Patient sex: M
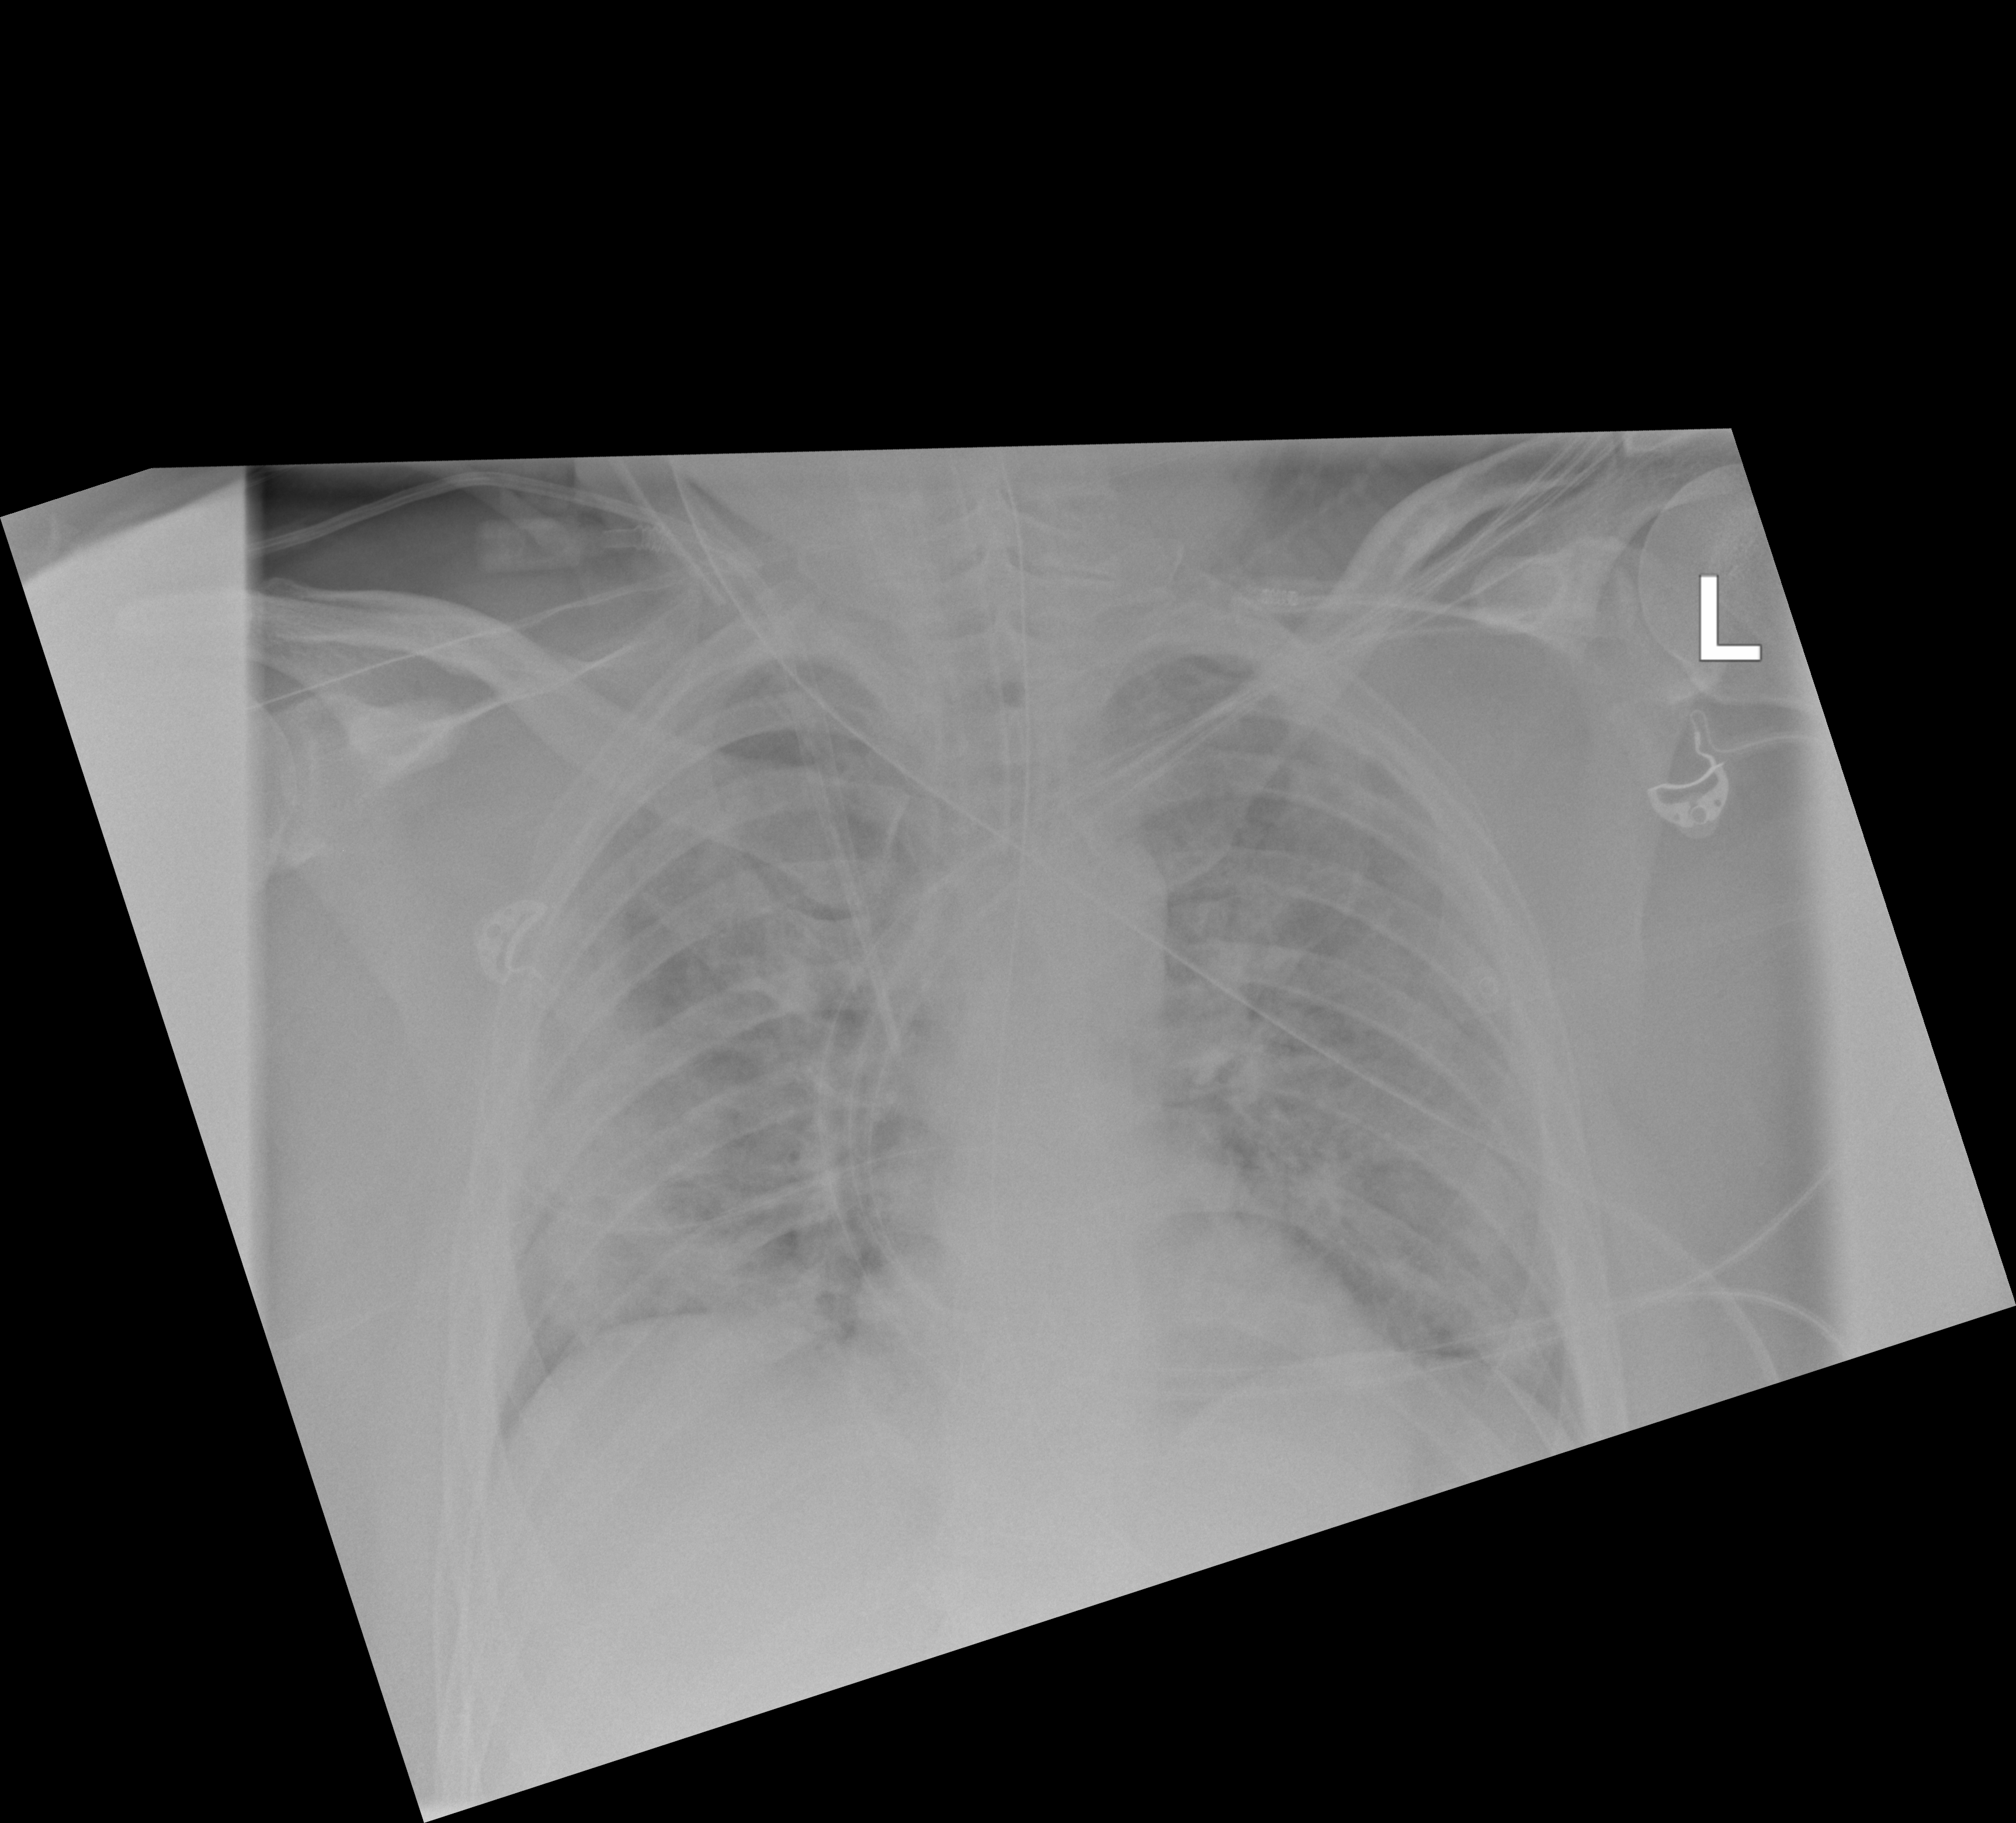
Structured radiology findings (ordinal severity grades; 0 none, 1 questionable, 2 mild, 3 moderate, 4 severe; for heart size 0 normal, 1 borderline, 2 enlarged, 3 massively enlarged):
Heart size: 1
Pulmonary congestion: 3
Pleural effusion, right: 0
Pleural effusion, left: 0
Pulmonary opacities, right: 3
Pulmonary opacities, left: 3
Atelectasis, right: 3
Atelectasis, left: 3